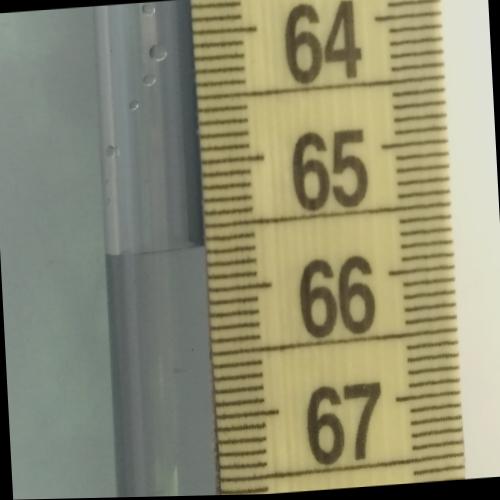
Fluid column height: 65.7 cm